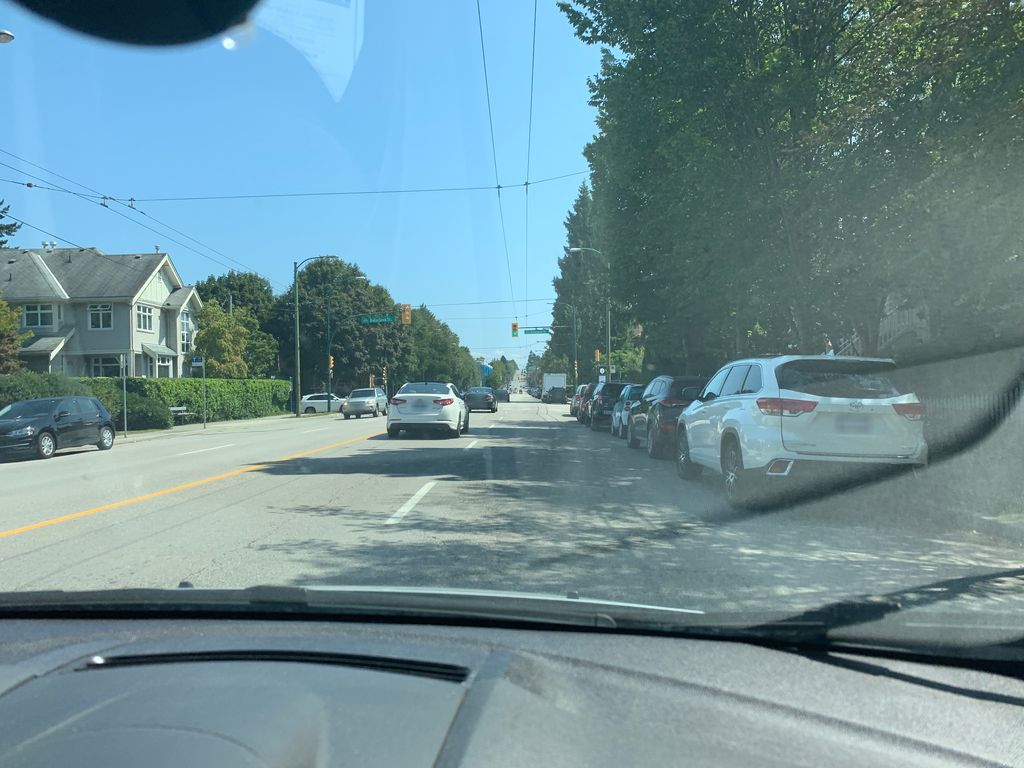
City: vancouver